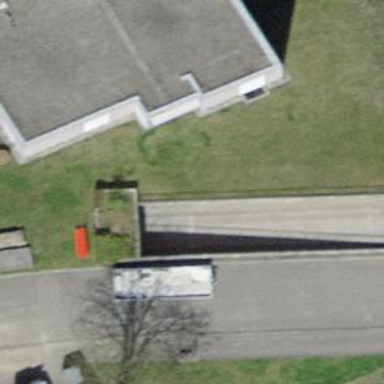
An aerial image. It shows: Parking entrance.